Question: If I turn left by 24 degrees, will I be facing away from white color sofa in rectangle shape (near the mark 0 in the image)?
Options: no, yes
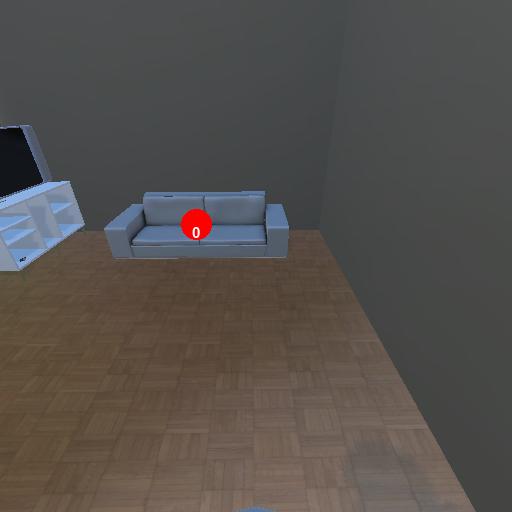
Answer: no